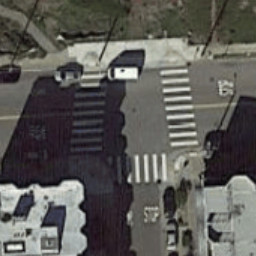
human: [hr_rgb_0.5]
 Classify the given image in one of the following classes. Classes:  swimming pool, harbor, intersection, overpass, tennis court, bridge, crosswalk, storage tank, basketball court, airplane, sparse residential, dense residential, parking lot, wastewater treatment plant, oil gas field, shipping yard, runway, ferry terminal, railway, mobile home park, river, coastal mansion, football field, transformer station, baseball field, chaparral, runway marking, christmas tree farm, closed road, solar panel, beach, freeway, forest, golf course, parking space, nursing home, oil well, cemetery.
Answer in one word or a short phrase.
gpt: crosswalk